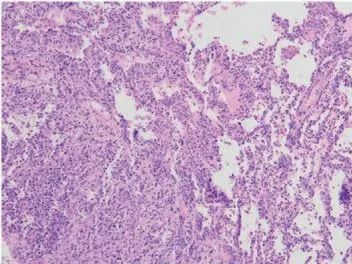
Lung metastasis tumor histology with immunohistochemical staining. The metastatic foci in the lung (original magnification x100) have similar morphology compared to the primary lesion on H&E (A).
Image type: pathology (h&e)